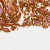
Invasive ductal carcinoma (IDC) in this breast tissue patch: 0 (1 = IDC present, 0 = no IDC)